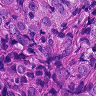
Metastatic tissue present: yes